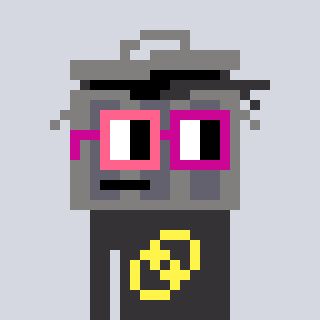
a pixel art character with square pink and red glasses, a trashcan-shaped head and a grayscale-colored body on a cool background